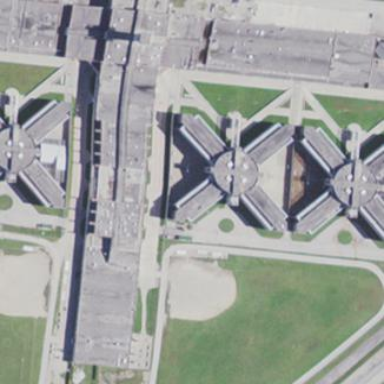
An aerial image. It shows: Prison.